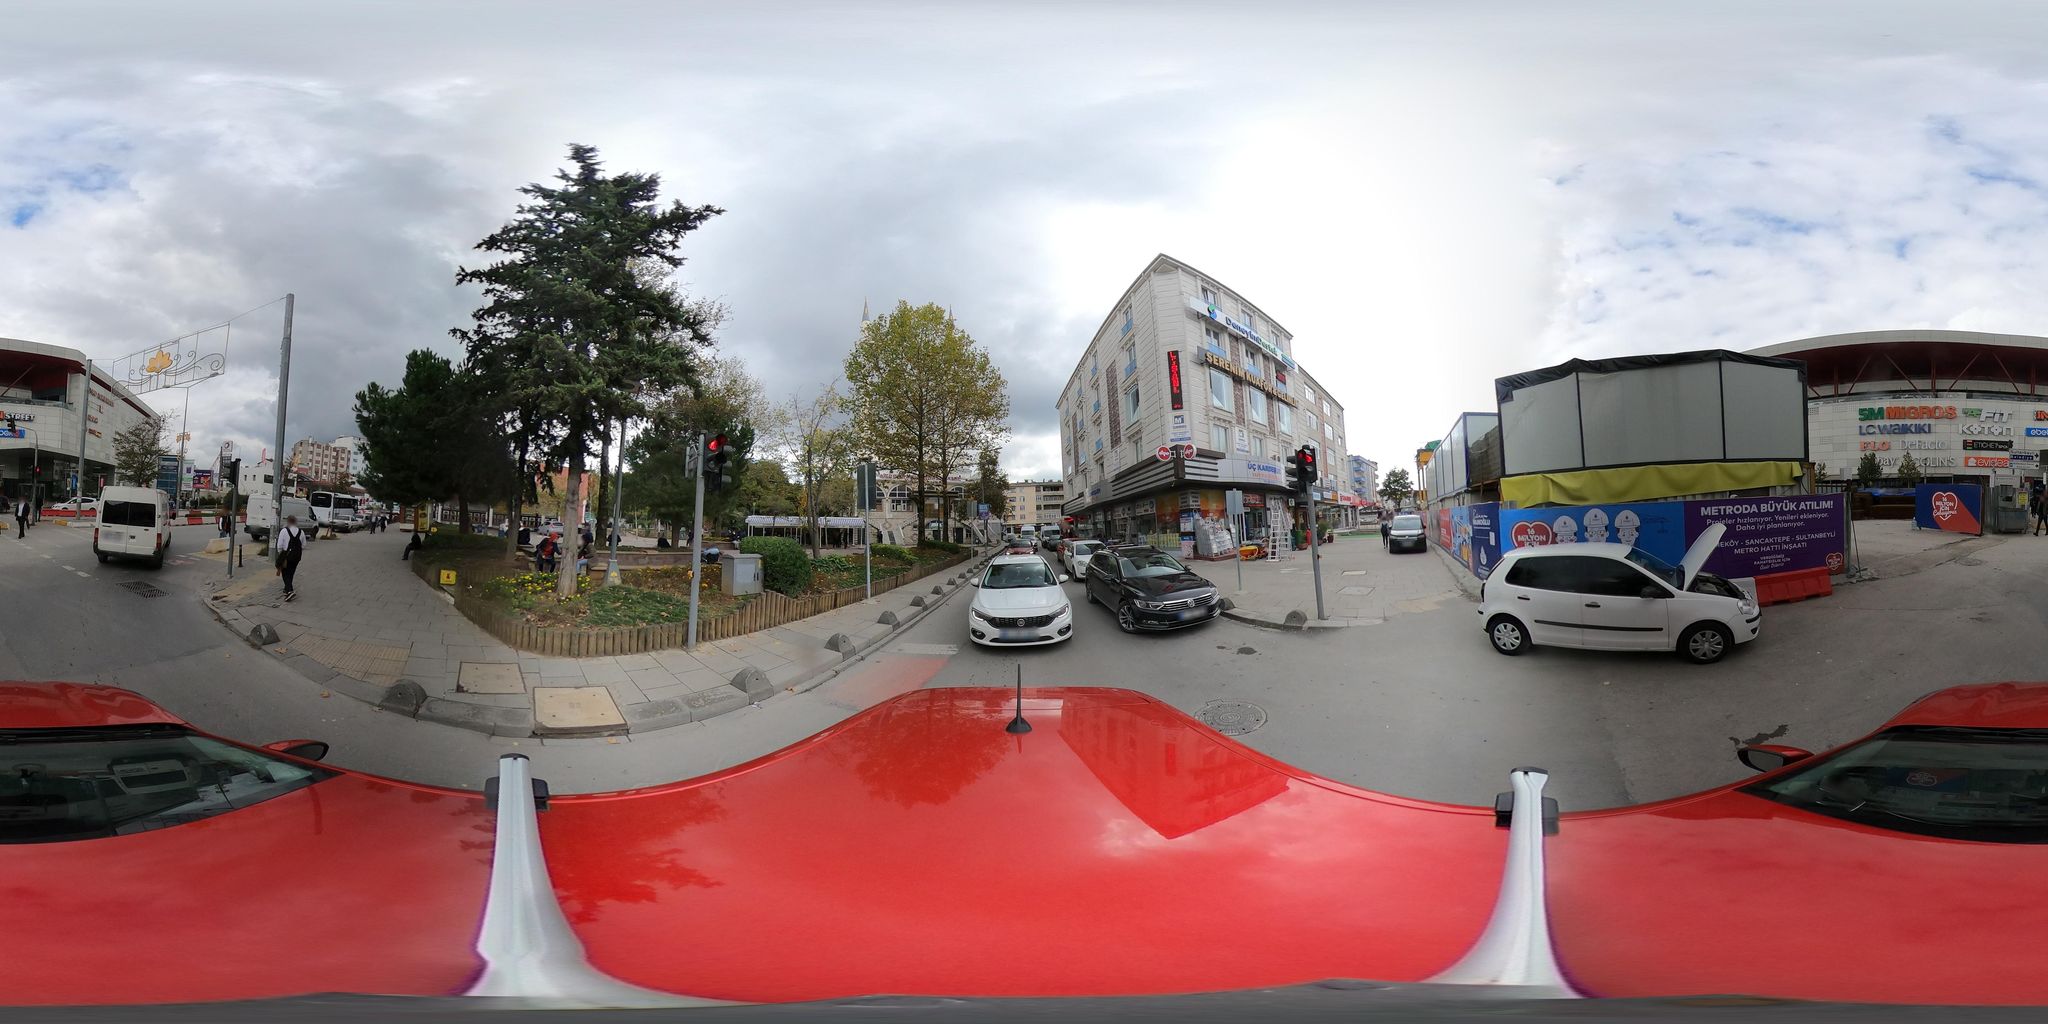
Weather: cloudy
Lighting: day
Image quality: good
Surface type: cycling surface
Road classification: primary, tertiary
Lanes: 1.0
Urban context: urban centre
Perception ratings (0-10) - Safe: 2.06, Lively: 7.05, Beautiful: 3.24, Boring: 2.63, Depressing: 7.22, Wealthy: 3.22